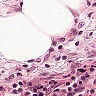
Metastatic tissue present: no